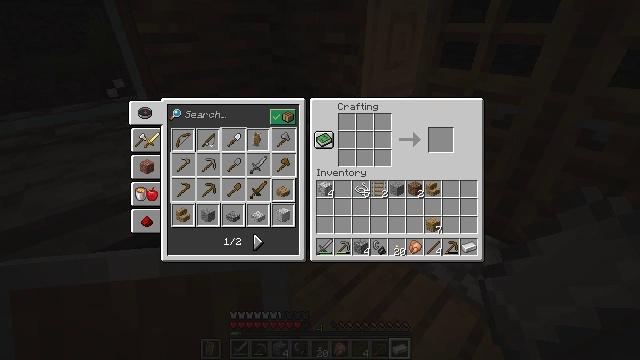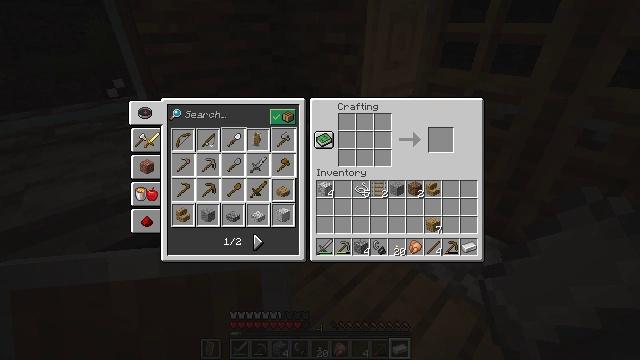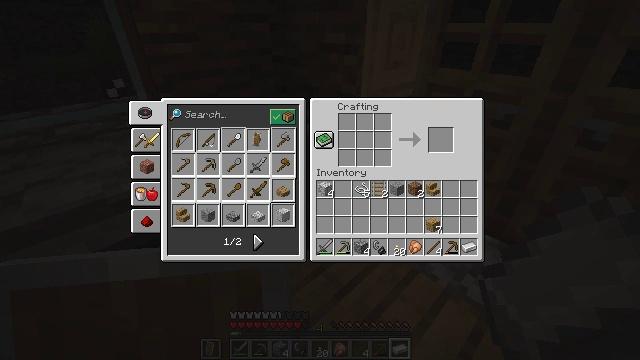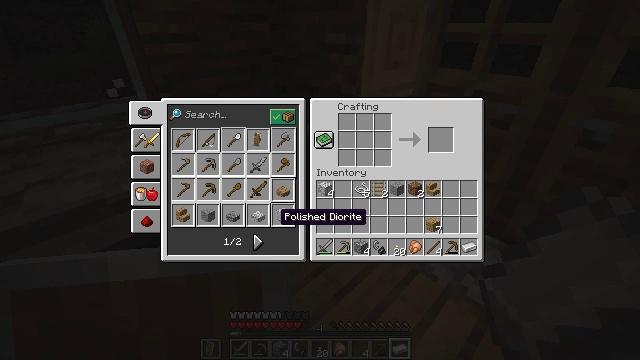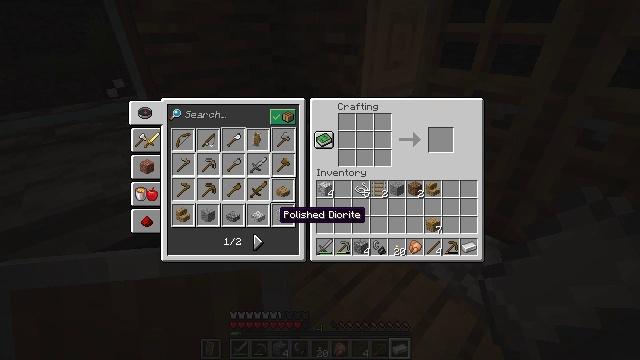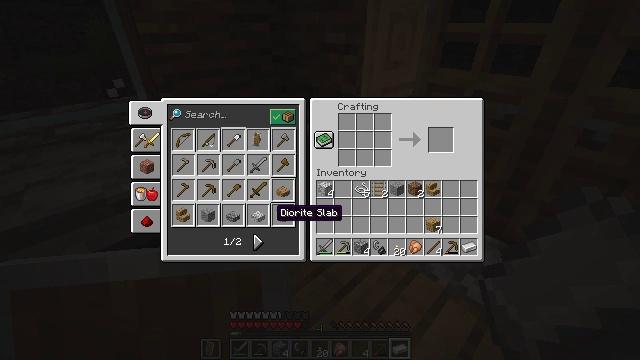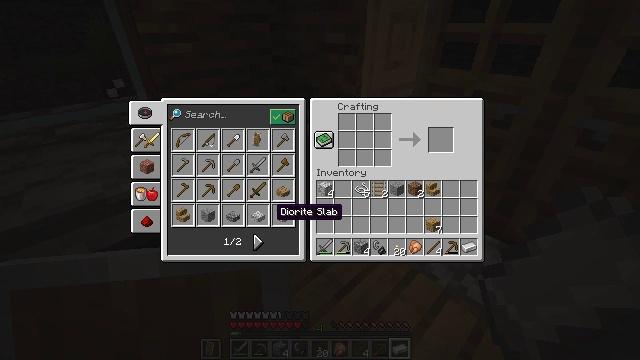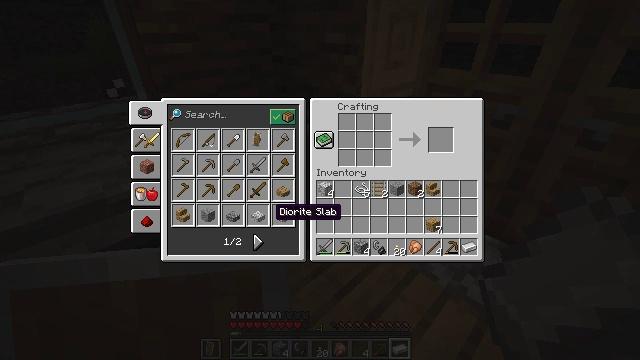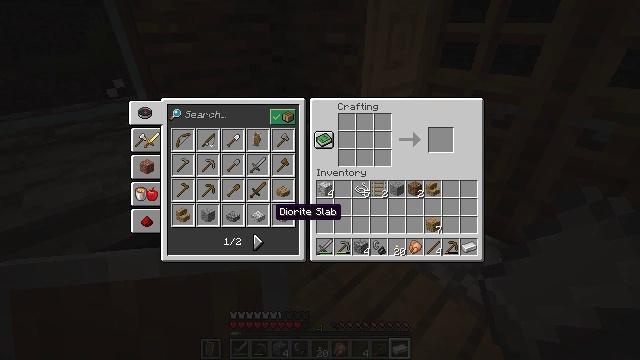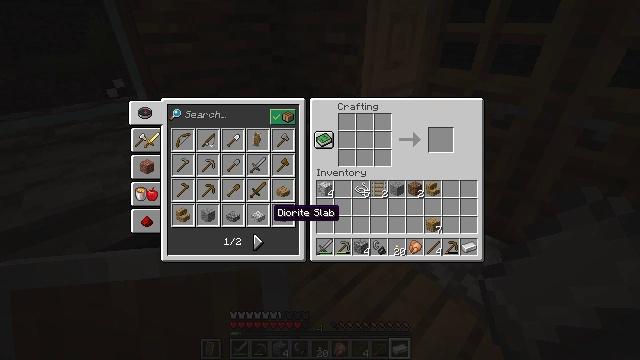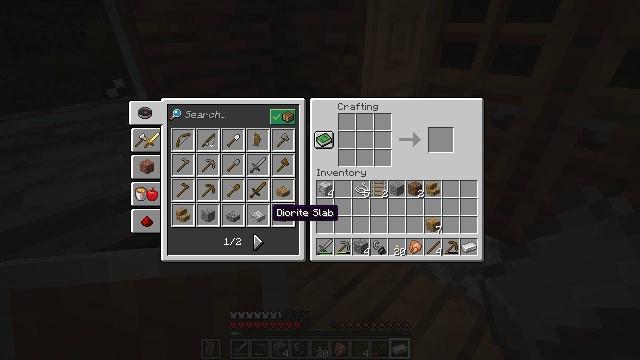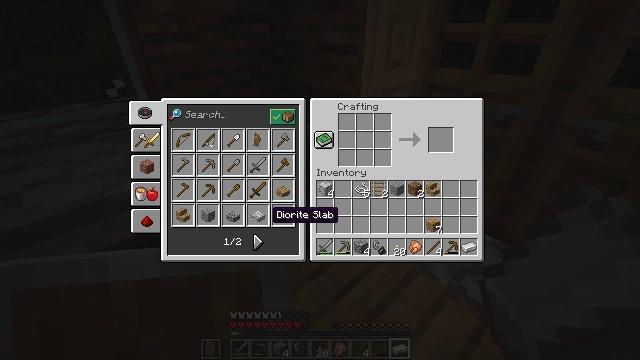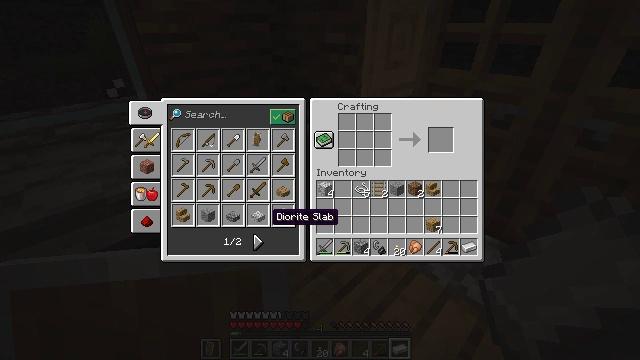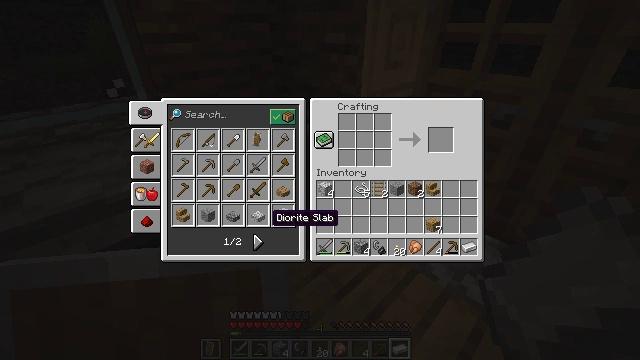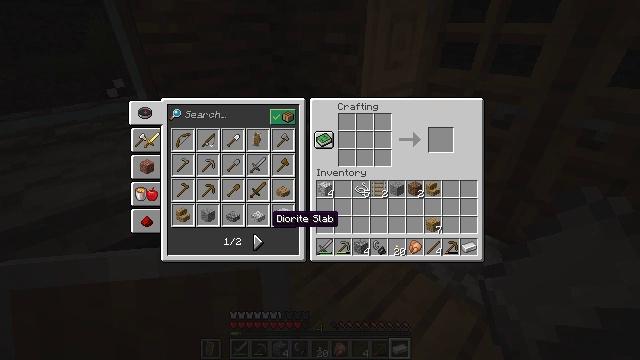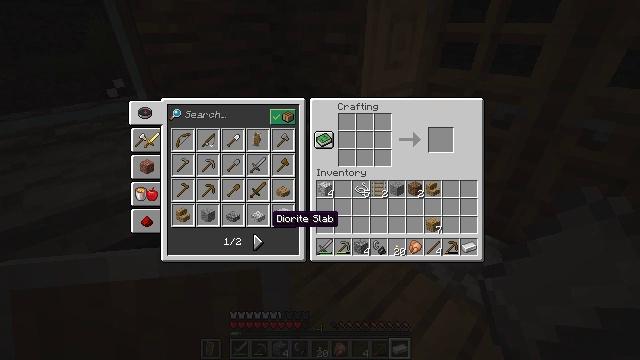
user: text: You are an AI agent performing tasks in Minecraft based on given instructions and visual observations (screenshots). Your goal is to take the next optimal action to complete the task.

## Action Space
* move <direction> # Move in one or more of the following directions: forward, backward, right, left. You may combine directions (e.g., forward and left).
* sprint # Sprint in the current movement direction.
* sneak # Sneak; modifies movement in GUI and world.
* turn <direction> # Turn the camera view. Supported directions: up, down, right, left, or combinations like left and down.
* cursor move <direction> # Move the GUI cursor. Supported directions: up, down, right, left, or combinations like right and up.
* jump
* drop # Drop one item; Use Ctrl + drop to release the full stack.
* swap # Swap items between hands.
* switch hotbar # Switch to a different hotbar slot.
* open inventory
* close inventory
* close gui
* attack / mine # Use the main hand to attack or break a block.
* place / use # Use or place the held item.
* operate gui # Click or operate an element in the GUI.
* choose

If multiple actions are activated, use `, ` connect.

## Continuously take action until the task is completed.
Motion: motion action
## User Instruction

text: Combine string and sticks to get a bow.
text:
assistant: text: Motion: turn left
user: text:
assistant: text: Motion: turn left
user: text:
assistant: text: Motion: no_op
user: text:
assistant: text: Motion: no_op
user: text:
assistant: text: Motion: no_op
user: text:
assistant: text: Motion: no_op
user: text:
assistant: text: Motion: no_op
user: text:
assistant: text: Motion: no_op
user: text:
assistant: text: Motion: no_op
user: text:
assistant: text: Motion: no_op
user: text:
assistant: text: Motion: no_op
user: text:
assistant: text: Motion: no_op
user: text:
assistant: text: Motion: no_op
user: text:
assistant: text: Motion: no_op
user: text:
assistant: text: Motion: no_op
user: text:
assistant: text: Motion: no_op
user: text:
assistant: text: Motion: no_op
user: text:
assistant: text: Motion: no_op
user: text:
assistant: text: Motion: turn up
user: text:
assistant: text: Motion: turn up
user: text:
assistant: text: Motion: no_op
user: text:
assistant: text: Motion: no_op
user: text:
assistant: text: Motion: no_op
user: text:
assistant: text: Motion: turn right and up
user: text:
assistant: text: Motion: turn right and up
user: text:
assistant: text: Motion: no_op
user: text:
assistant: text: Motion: no_op
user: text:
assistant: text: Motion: no_op
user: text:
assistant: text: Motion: turn down
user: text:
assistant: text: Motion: turn left and down